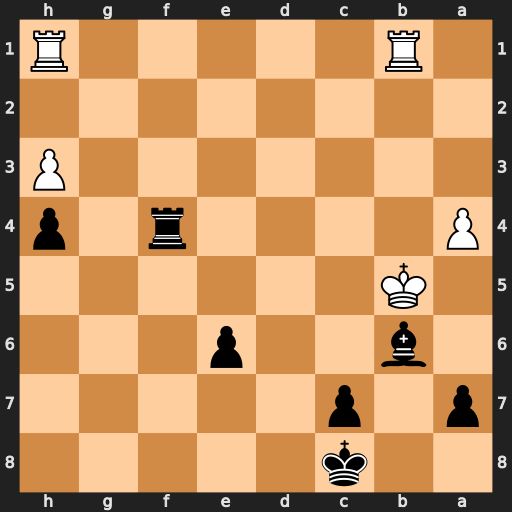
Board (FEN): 2k5/p1p5/1b2p3/1K6/P4r1p/7P/8/1R5R
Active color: b
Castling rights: -
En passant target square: -
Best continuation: Kb7 a5 a6#